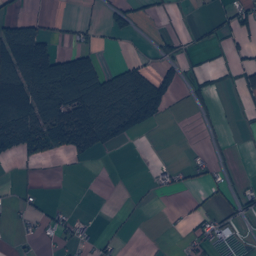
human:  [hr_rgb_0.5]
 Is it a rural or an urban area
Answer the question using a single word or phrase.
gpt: rural

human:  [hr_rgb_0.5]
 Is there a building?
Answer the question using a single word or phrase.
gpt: yes

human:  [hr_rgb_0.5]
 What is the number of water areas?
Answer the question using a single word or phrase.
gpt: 14

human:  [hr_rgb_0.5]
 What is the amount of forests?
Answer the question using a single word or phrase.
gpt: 98

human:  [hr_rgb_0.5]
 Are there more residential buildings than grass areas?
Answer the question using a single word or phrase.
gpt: yes

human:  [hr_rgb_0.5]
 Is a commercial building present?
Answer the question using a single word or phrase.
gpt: yes

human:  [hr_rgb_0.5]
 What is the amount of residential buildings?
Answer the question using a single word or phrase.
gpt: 136

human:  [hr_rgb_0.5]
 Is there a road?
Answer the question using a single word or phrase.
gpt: yes

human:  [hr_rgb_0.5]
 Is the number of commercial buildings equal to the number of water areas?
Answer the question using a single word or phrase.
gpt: no

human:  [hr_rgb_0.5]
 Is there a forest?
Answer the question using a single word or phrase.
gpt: yes

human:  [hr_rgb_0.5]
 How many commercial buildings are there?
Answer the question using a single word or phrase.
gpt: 6

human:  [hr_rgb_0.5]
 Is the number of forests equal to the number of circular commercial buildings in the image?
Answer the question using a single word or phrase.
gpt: no

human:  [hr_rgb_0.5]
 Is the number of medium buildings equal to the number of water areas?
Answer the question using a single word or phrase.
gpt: no

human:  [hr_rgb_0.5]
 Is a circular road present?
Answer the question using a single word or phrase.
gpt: no

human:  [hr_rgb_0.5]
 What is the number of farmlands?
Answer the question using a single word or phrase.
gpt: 49

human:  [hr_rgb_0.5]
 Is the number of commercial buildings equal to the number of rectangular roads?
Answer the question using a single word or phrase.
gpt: no

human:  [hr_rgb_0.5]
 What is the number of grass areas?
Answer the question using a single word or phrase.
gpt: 120

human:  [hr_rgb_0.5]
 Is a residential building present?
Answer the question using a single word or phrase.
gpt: yes

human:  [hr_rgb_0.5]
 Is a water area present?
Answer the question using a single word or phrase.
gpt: yes

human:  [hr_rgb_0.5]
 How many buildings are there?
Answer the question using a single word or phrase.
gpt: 142

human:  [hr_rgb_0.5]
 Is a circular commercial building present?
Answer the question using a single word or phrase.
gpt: no

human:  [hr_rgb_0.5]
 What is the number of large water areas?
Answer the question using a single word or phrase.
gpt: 0

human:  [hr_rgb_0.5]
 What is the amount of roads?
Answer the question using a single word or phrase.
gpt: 138

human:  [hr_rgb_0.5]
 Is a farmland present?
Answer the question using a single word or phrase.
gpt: yes

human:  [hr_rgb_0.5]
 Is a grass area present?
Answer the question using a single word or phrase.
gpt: yes

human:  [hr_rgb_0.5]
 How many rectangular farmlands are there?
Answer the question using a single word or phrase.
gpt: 2

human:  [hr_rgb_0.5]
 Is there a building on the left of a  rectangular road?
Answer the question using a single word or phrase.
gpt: no

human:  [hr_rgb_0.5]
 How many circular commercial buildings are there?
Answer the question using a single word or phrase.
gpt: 0

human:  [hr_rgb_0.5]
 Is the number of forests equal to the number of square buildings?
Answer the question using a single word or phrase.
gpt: no

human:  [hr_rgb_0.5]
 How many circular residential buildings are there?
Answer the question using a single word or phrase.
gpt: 2

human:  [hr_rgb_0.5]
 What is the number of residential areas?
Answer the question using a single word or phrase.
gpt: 2

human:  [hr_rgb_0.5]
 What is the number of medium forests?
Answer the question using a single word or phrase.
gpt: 28

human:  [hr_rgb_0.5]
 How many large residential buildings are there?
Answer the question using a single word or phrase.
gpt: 1

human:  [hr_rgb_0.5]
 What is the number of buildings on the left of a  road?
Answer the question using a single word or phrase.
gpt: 142

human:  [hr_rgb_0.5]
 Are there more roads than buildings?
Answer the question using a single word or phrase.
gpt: no

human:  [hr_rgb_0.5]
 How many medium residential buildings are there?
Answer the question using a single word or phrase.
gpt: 4

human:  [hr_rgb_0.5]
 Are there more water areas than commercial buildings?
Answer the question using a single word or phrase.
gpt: yes

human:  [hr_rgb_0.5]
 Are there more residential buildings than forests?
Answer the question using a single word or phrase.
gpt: yes

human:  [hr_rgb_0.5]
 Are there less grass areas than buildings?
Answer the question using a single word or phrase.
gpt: yes

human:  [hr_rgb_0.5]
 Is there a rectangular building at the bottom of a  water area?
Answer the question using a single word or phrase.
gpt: yes

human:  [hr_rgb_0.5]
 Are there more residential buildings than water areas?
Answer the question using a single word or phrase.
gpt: yes

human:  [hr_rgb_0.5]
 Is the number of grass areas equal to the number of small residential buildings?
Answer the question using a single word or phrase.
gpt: no

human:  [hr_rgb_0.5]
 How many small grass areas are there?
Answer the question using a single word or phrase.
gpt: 11

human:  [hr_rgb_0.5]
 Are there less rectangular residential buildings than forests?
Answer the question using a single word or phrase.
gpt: no

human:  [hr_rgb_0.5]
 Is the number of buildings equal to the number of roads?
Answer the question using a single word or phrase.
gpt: no

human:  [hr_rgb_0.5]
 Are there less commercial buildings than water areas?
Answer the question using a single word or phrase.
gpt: yes

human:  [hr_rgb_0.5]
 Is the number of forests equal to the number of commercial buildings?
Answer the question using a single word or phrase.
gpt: no

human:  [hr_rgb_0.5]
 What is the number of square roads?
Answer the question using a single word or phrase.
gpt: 0

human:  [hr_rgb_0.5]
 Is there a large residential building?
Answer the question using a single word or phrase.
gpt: yes

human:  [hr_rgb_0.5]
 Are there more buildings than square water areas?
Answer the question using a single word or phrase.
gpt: yes

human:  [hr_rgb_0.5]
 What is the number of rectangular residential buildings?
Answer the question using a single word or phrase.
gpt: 100

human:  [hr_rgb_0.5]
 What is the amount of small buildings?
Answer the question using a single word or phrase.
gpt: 136

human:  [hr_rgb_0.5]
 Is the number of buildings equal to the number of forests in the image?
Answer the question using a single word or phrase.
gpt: no

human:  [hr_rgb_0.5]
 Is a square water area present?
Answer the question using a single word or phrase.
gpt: yes

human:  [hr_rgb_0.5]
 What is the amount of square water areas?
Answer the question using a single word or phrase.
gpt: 1

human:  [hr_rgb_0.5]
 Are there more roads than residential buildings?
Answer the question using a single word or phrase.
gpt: yes

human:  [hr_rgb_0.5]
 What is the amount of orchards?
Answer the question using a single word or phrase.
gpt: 5

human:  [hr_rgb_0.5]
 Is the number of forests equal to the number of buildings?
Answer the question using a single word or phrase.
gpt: no

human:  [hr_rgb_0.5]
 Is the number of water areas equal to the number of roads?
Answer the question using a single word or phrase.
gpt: no

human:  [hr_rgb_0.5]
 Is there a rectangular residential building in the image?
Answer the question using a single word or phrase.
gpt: yes

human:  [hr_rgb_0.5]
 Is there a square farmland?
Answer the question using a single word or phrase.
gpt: no

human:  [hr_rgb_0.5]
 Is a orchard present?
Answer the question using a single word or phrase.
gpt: yes

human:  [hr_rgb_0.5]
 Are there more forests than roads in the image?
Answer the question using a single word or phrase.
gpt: no

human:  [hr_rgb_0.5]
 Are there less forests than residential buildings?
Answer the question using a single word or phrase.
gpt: yes